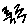
Label: zigzag